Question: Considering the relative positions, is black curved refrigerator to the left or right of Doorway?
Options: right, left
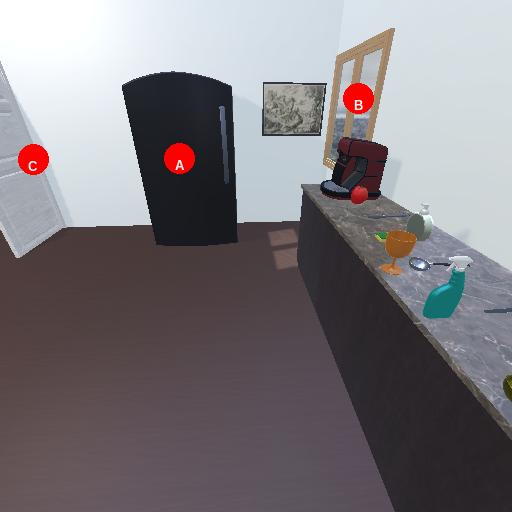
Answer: right